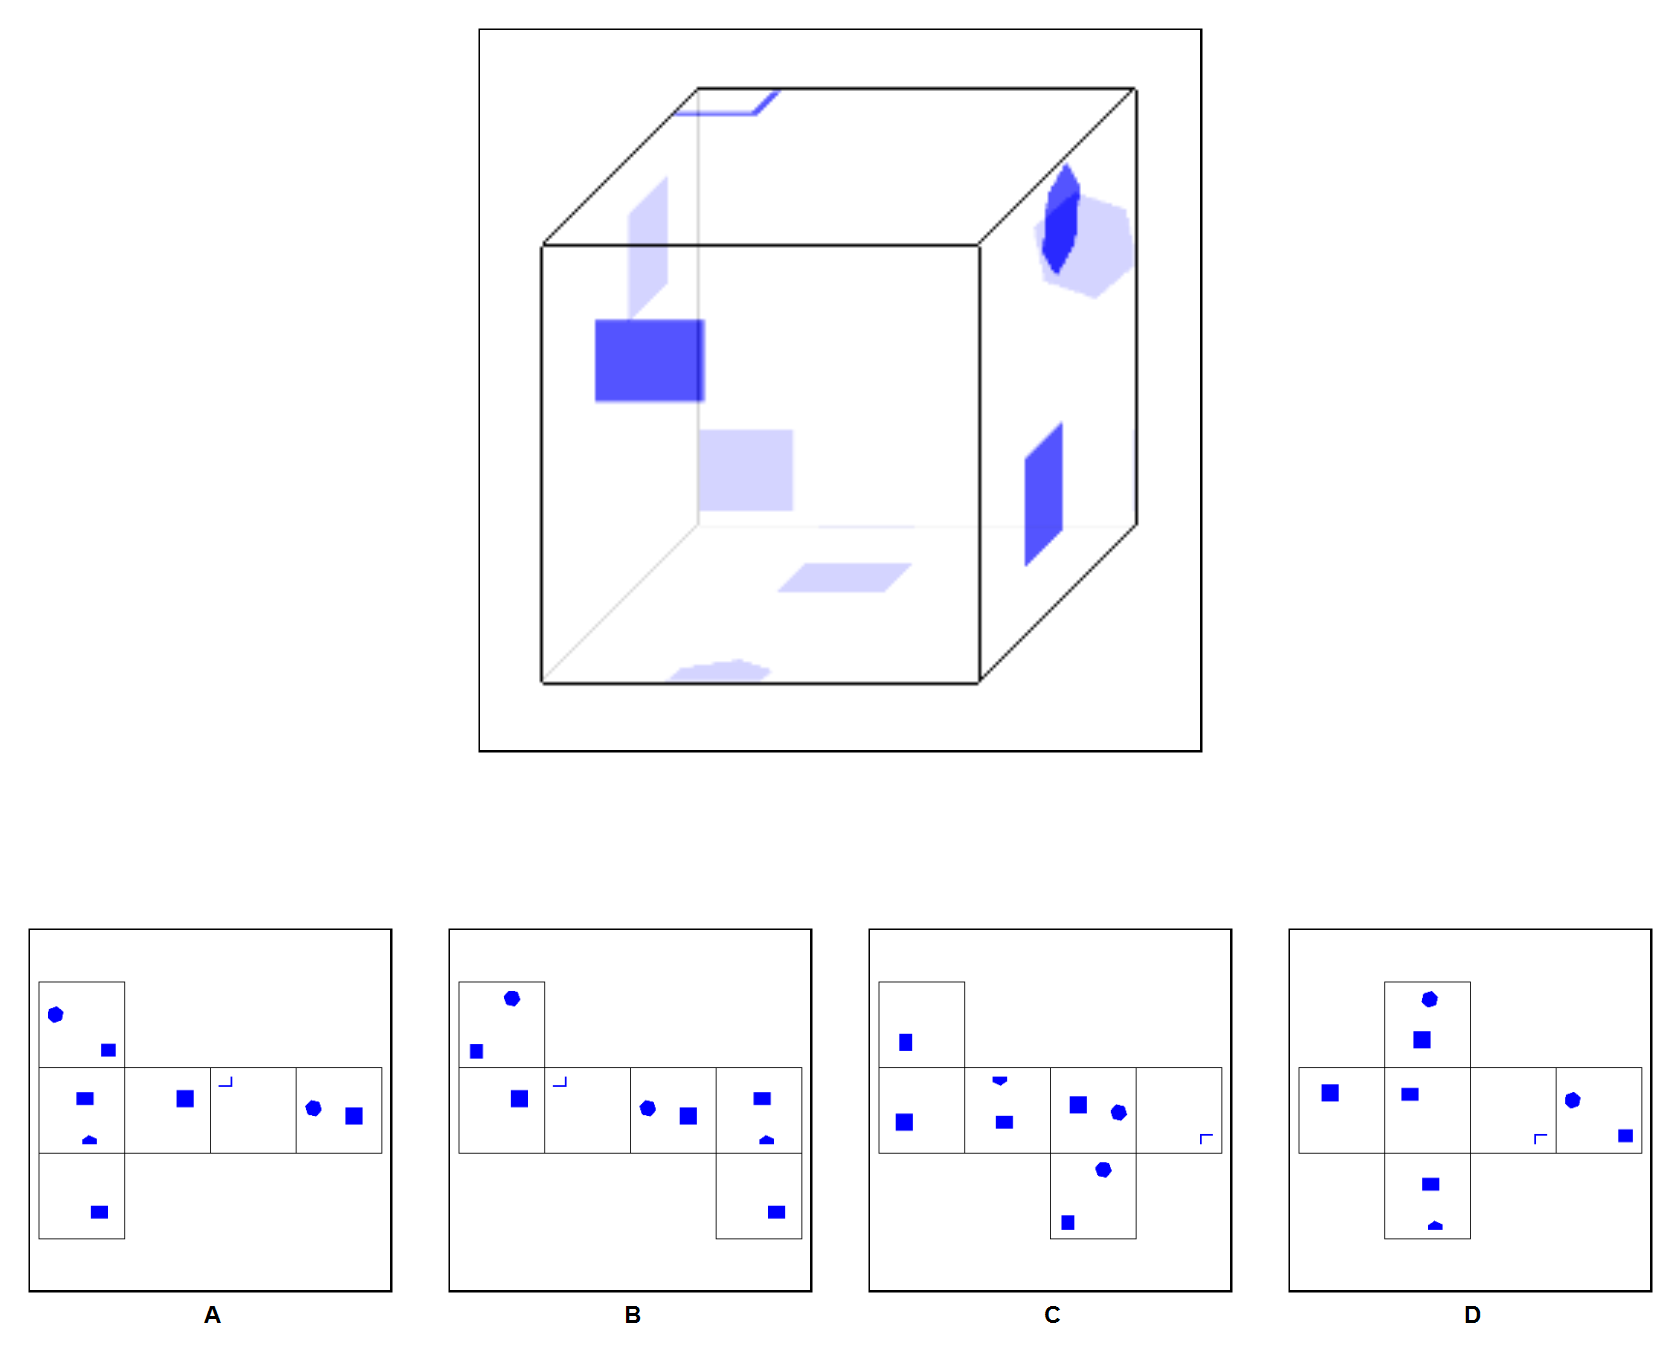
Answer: D